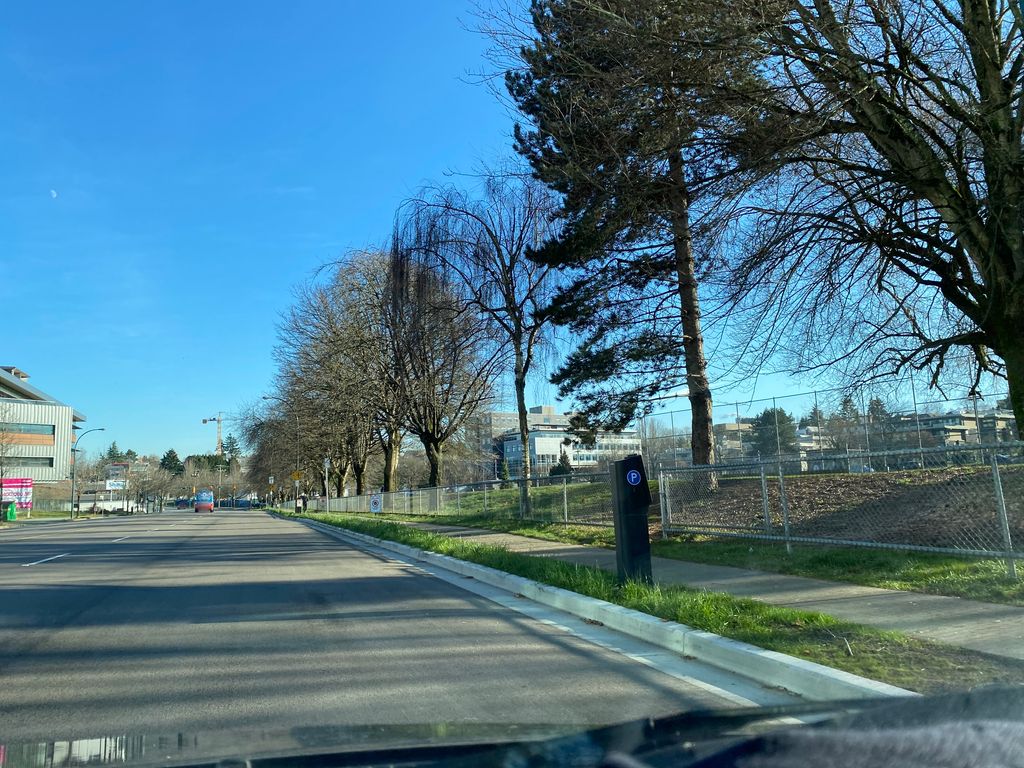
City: vancouver